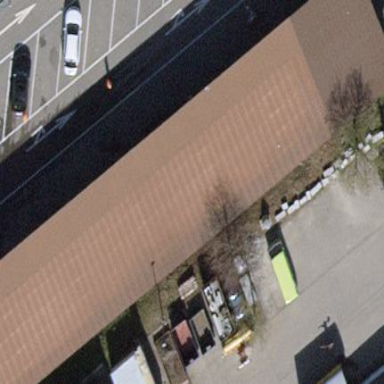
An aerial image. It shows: Recycling center housed in service building.